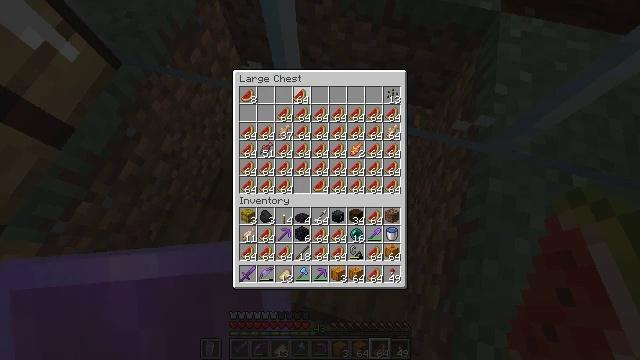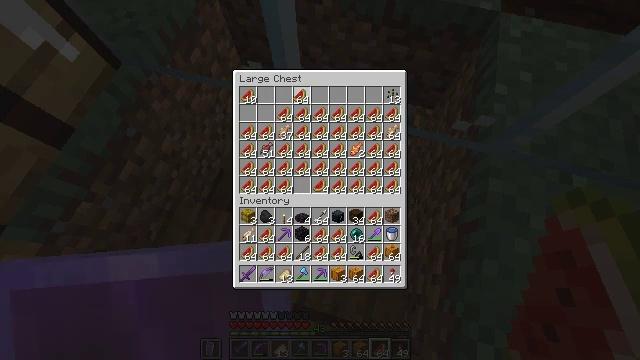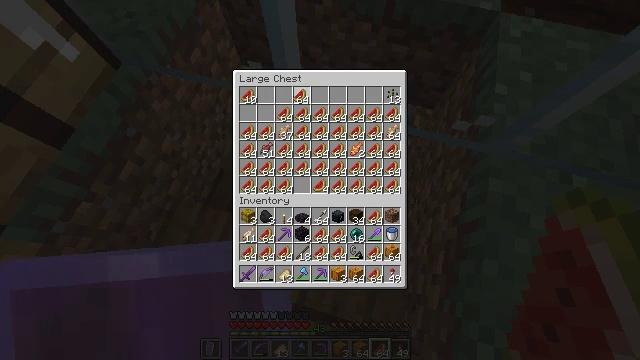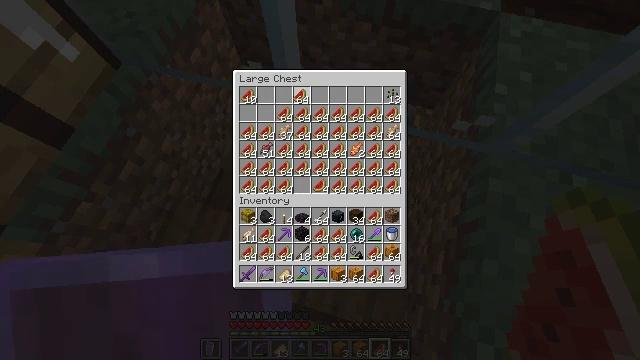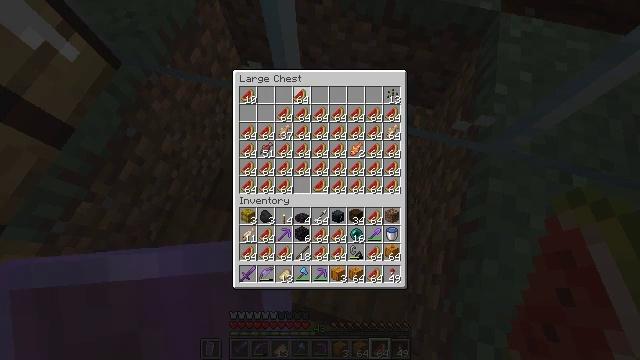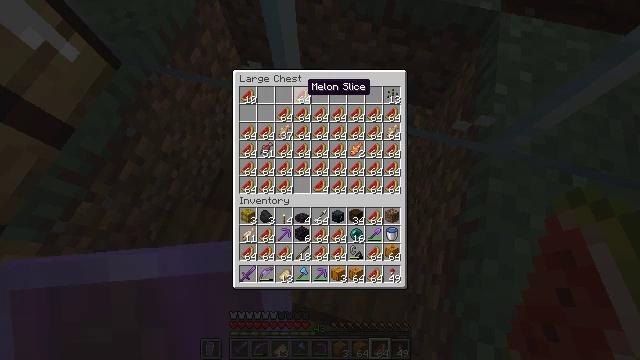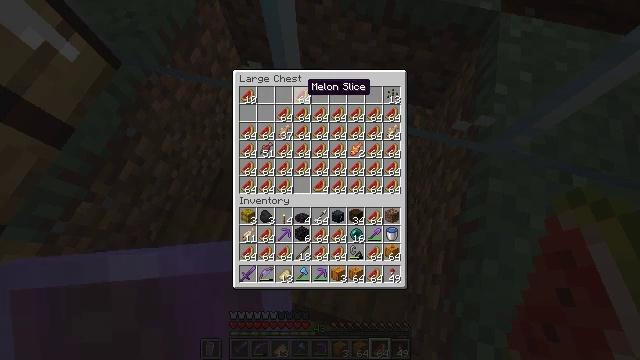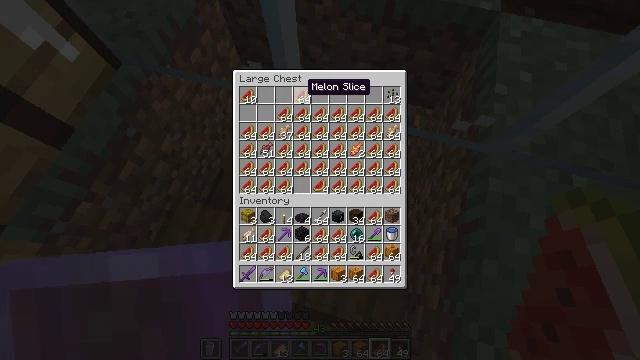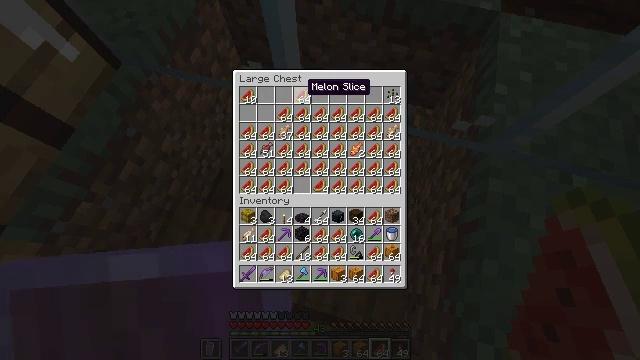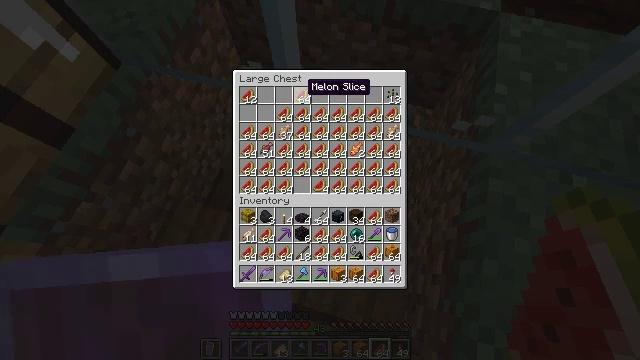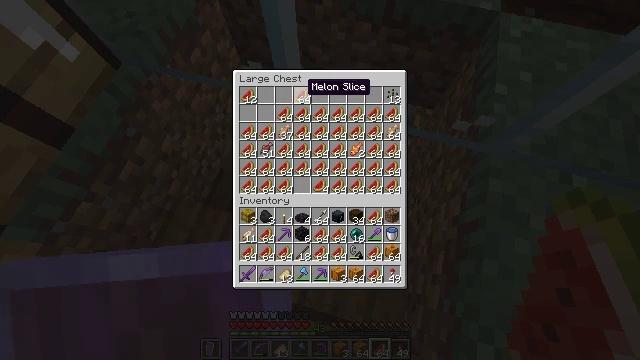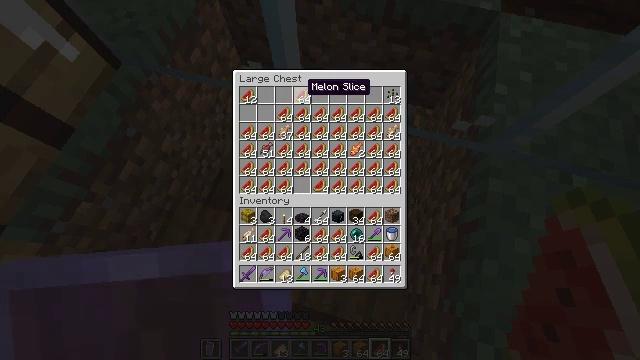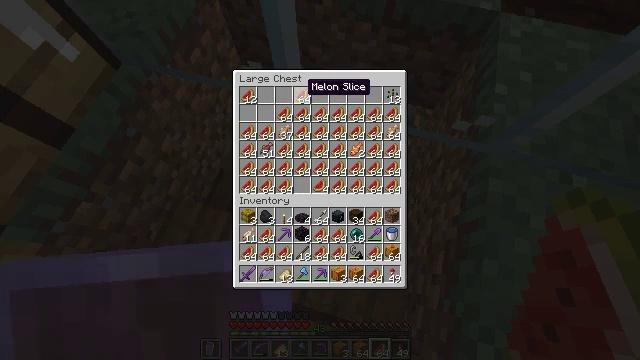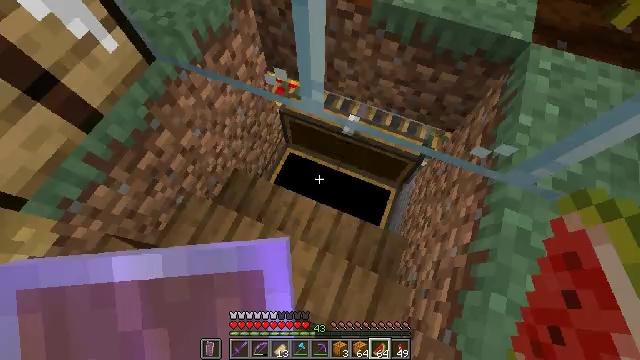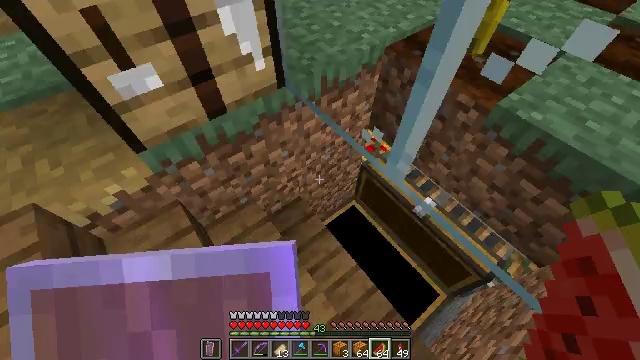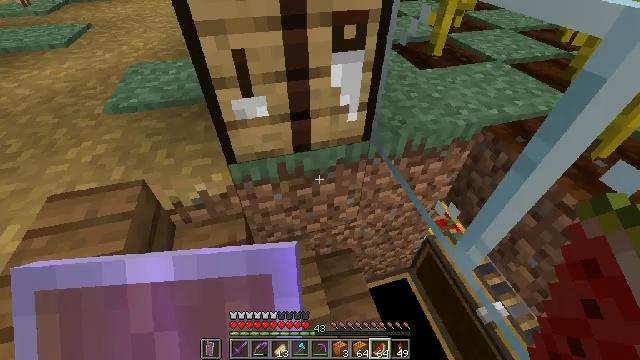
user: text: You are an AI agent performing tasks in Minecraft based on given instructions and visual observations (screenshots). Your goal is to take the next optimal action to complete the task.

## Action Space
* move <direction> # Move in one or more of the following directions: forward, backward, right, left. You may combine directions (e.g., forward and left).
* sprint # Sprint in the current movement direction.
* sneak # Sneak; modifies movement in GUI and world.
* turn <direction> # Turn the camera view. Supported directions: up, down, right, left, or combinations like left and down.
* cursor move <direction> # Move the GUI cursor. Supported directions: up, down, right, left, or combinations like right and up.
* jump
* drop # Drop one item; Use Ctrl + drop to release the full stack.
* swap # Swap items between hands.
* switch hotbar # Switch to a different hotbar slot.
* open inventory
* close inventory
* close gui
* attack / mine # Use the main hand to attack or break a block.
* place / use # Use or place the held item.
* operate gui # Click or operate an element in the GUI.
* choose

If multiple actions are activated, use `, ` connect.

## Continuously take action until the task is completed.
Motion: motion action
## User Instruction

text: Craft a melon with melon slices.
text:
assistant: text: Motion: no_op
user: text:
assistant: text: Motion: attack / mine
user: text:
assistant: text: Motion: attack / mine
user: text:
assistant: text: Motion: attack / mine
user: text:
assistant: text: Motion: no_op
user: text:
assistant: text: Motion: no_op
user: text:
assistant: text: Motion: no_op
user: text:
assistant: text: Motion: no_op
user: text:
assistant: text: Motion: no_op
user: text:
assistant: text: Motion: no_op
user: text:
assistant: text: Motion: no_op
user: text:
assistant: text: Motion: no_op
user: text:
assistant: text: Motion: turn left and up
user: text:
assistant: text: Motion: turn left and up
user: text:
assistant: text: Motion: turn left and up
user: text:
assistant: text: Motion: turn left and up
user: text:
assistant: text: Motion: turn up
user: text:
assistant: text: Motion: turn up
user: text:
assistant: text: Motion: turn up
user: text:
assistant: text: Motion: turn up
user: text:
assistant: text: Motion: turn left
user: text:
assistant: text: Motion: turn left
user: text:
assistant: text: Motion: use / place
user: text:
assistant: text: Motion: use / place
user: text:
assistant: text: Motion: use / place
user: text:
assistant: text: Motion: use / place
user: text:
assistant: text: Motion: no_op
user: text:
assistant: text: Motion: no_op
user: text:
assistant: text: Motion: no_op
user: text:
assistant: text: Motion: no_op